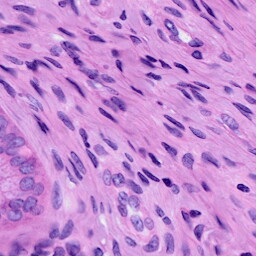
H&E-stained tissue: Cervix